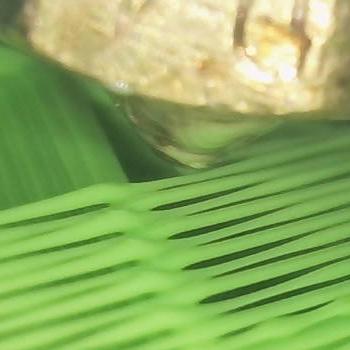
Flow rate: 35%